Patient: sex M, age 58
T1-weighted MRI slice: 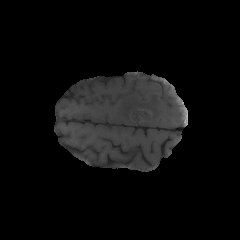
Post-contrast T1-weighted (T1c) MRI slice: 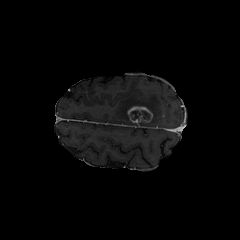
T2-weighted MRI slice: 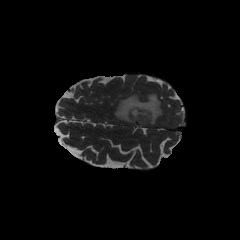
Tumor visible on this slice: yes
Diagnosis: Glioblastoma, IDH-wildtype
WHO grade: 4